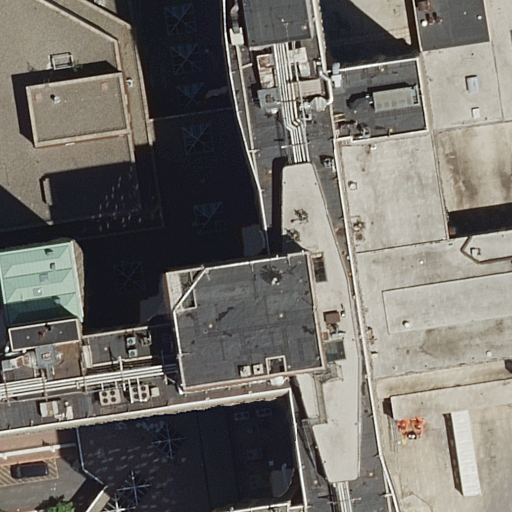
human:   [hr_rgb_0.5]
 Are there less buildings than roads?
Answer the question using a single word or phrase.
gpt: yes

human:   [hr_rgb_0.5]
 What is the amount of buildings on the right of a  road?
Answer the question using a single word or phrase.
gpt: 0

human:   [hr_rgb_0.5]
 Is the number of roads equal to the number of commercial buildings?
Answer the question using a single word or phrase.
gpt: no

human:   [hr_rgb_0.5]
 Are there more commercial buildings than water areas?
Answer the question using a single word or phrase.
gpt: no

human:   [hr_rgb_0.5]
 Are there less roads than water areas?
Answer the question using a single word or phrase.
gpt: no

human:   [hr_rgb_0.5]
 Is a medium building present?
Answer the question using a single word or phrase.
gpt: no

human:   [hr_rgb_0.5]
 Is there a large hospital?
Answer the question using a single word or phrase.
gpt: yes

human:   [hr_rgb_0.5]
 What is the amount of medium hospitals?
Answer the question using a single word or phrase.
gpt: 0

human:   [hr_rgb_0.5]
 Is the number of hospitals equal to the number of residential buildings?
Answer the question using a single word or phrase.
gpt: no

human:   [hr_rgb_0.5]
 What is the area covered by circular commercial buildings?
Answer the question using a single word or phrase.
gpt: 0m2

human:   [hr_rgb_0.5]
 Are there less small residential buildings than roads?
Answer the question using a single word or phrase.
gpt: yes

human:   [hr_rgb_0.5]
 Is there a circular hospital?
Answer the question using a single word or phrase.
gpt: no

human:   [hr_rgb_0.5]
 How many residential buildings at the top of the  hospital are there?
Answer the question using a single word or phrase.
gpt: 0

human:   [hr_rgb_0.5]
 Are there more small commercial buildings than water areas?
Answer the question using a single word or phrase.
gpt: no

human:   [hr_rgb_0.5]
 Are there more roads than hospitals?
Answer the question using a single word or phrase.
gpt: yes

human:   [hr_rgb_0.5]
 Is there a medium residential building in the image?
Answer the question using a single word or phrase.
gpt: no

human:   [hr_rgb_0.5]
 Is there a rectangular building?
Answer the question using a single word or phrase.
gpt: no

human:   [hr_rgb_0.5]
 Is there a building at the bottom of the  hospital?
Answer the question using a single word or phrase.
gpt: no

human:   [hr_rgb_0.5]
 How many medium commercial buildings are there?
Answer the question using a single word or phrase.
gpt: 0

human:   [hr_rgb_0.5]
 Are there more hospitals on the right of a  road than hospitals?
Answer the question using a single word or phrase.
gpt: no

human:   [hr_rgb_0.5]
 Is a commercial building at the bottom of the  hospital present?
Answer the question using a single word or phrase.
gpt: no

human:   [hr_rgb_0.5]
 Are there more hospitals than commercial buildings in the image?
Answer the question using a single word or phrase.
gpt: yes

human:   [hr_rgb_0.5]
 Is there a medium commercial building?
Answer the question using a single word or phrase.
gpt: no

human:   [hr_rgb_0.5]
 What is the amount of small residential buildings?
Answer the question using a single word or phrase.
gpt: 0

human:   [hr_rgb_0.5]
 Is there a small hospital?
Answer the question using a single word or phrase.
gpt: no

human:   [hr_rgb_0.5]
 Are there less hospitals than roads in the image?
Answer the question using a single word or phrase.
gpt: yes

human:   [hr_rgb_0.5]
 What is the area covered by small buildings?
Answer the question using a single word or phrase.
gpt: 0m2

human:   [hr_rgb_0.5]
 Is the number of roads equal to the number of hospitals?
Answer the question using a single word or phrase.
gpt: no

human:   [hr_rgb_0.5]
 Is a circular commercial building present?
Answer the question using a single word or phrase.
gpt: no

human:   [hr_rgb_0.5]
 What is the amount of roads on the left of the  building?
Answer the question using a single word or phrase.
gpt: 0

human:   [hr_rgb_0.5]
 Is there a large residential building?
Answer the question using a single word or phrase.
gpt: no

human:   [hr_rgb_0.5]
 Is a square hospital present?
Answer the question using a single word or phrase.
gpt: no

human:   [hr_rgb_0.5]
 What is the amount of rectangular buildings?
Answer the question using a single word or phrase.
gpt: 0

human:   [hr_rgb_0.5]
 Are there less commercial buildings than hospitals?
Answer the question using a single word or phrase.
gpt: yes

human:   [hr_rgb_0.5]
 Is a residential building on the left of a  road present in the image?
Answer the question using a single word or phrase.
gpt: no

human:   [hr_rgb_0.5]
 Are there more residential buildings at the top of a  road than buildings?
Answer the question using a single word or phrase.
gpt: no